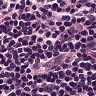
Metastatic tissue present: no